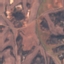
Land use / land cover: HerbaceousVegetation